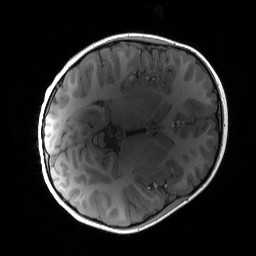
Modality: T1w
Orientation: axial
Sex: female
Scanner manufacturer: siemens
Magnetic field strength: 3 T
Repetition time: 1.9 s
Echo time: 0.00243 s